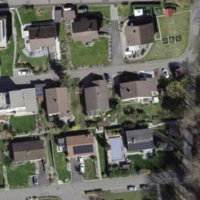
EUNIS habitat code: 54
Species observed at this site:
Portulaca oleracea